Interaction volume radius: 5 \u00c5
Interaction volume height: 40 \u00c5
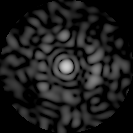
Disorder parameter: 0.8162